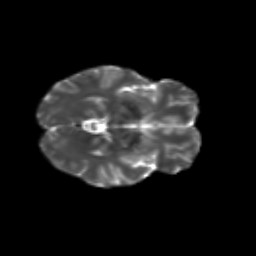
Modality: T2w
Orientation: axial
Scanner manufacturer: siemens
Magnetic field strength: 3 T
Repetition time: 9.2 s
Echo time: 0.084 s